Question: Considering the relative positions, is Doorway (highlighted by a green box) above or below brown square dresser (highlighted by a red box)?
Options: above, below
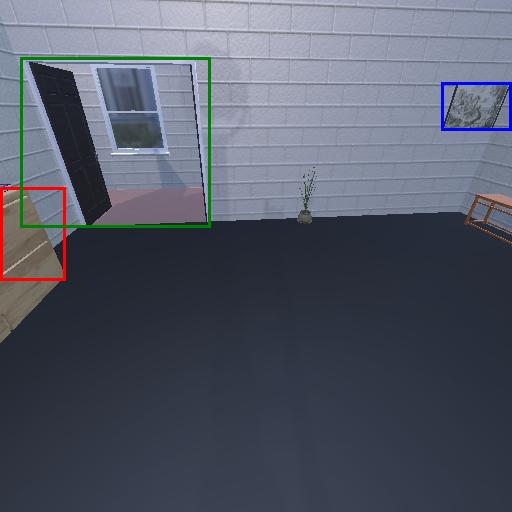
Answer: above